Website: bh-photo
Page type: customer-info-address
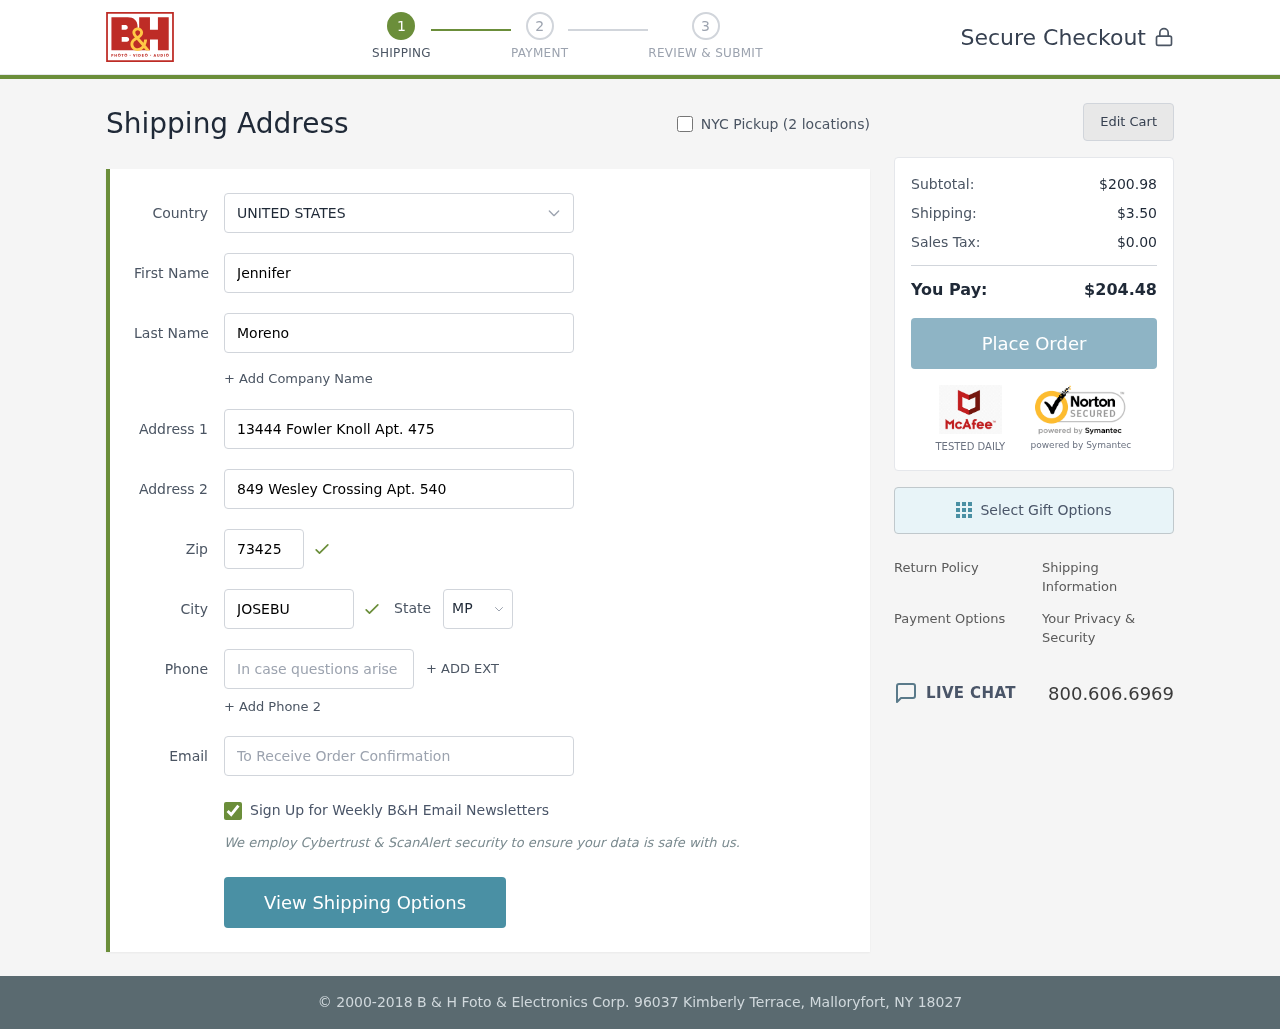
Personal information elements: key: PII_CITY
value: Josebury
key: PII_COUNTRY
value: United States
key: PII_EMAIL
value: jmoreno@gmail.com
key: PII_FIRSTNAME
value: Jennifer
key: PII_LASTNAME
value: Moreno
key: PII_PHONE
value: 6862954224
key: PII_POSTCODE
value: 73425
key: PII_STATE_ABBR
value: MP
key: PII_STREET
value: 13444 Fowler Knoll Apt. 475
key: PII_STREET2
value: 849 Wesley Crossing Apt. 540
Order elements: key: ORDER_SUBTOTAL
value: $200.98
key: ORDER_SHIPPING_COST
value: $3.50
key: ORDER_TAX
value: $0.00
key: ORDER_TOTAL
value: $204.48